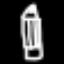
Label: pencil